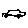
Label: car